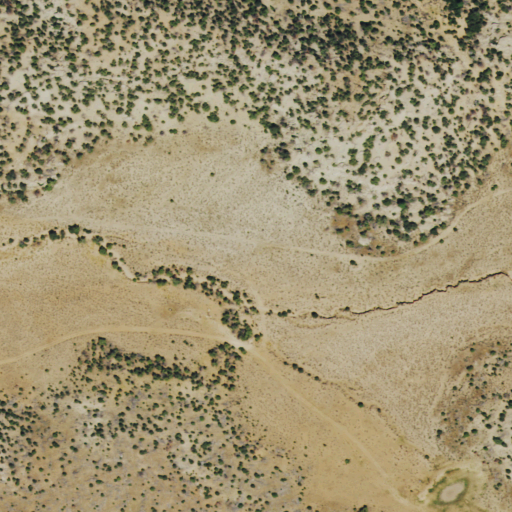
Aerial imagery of plain(s) in Colorado named Ross Fort Park containing shrub and evergreen forest